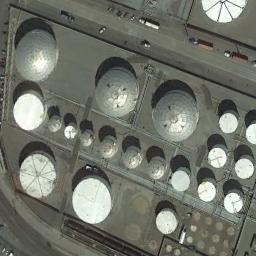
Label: storage_tank